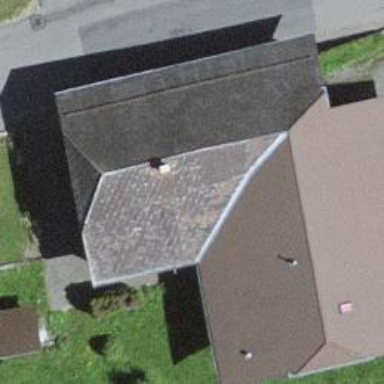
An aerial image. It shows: Farm building.